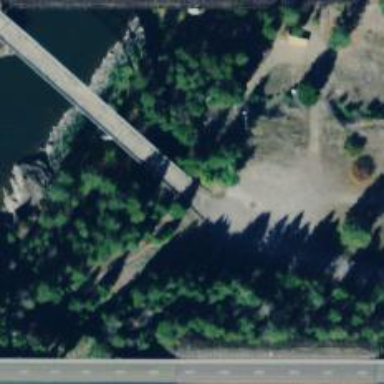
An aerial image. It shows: Unclassified road on viaduct bridge.